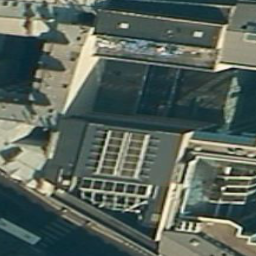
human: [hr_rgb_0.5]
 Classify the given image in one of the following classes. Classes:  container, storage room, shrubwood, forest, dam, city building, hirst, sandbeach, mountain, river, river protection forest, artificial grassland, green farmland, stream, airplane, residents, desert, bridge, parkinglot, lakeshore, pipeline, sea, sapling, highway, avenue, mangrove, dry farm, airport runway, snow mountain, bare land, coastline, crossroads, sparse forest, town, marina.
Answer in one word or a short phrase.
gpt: city building